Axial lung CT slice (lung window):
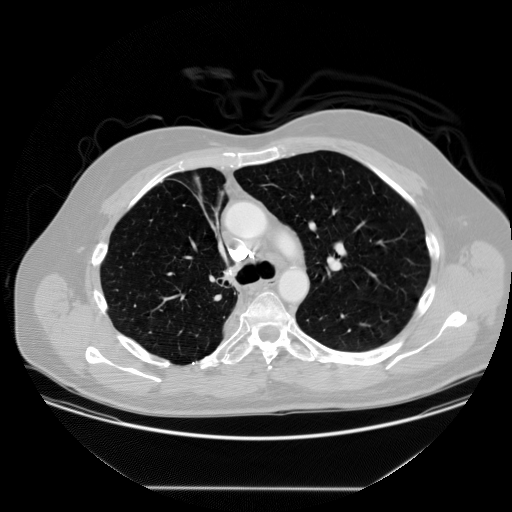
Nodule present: no